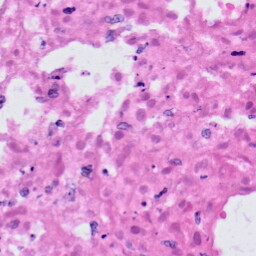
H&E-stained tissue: Skin